Question: I just put text shadow on an element and it looks fine in all browsers except any IE.

See the black pixles around the text?
'''
color: #68C3C7;
font-family: "Hoefler Text",Baskerville,"Big Caslon","Adobe Garamond Pro",Georgia,Palatino,"Times New Roman",serif;
font-size: 30px;
letter-spacing: 1.2px;
line-height: 30px;
padding: 20px 0 0;
text-align: center;
text-shadow: 1px 1px 0px #999999;
filter: dropshadow(color=#999999, offx=1, offy=1);
'''
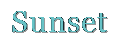
Answer: You can use a combination of IE's 'chroma & drop shadow' filter. Check this: <URL>
Here's some example code:
'''
color: #68C3C7;
font-family: "Hoefler Text",Baskerville,"Big Caslon","Adobe Garamond Pro",Georgia,Palatino,"Times New Roman",serif;
font-size: 30px;
letter-spacing: 1.2px;
line-height: 30px;
padding: 20px 0 0;
text-align: center;
text-shadow: 1px 1px 0px #999999;
background-color: white;
filter: progid:DXImageTransform.Microsoft.Chroma(Color=white)
progid:DXImageTransform.Microsoft.DropShadow(OffX=1, OffY=1, Color=#99999);
'''